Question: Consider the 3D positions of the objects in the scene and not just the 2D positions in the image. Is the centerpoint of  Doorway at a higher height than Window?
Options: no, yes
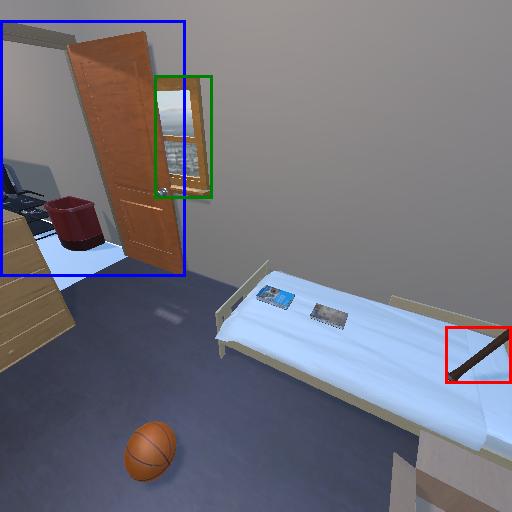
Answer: no